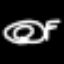
Label: donut